Question: Let's consider the following example:

These are 3 stripes, each 450 width and 150 height. I would like to make it responsive which basically means that I want them to resize dependently on screen size. I tried three different sets of constraints, I list them below:
1)
a) set leading space and trailing space for each one
b) set top and bottom space for each one
2)
a) set leading space and trailing space for each one
b) set aspect ratio 3:1
set top and bottom spaces except the bottommost one (pinning it to the bottom leads to constraints conflict)
3)
a) set aspect ratio 3:1
b) set top and bottom spaces for each one
I thought that the third option would work because once the vertical spaces are known, it should set the appropriate width to satisfy aspect ratio constraint. However, this didn't work, Xcode decided to resize only only stripe without respect for aspect ratio.
Second option was close but still inappropriate. Without bottom space vertical position of whole set of stripes would vary for each screen size.
First option was totally wrong because without aspect ratio the stripes had various shapes.
Could you support me with either specific or general advice how to deal with such issues? What are the general rules for iOS responsive design. I guess fixing this simple, exemplary problem will tell me much about approach to responsive design.
EDIT: the thing I'd like to achieve is: fixed aspect ratio and fixed spaces between the stripes. Size, trailing & leading spaces, top and bottom spaces should vary on each screen, but should remain in the same ratio on each screen. Basically, this should look nearly the same whatever the size of screen is.
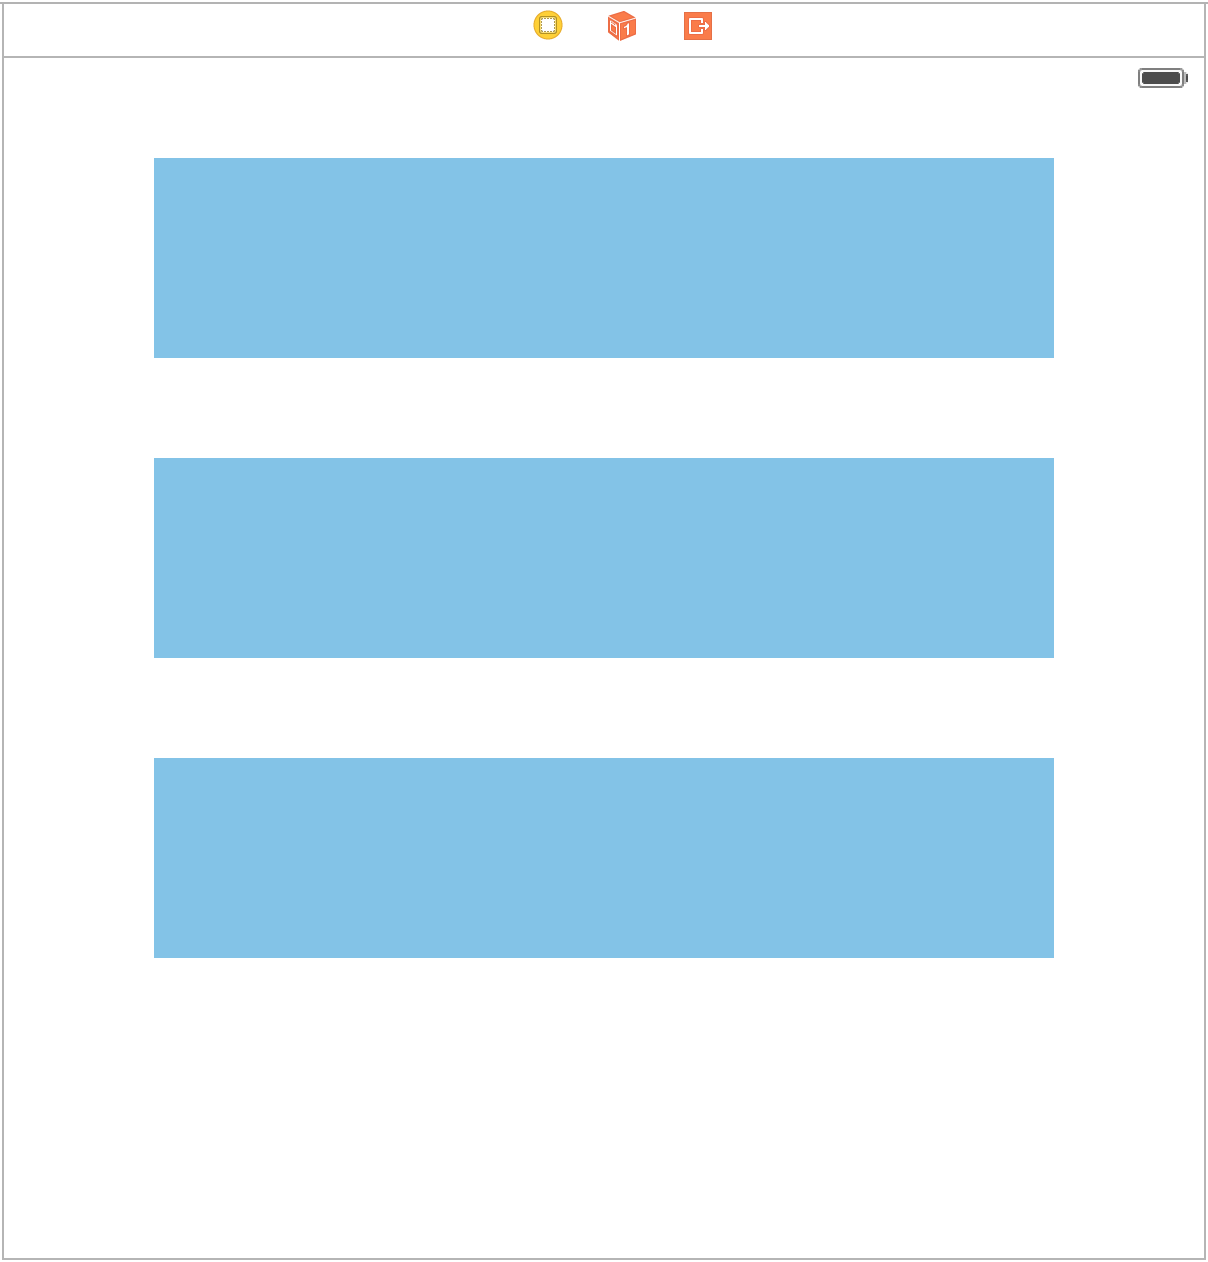
Answer: My approach to this would be:
- - - - - -
This way the size for the first gets fixed, the others are then dependent on it.